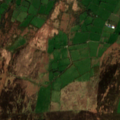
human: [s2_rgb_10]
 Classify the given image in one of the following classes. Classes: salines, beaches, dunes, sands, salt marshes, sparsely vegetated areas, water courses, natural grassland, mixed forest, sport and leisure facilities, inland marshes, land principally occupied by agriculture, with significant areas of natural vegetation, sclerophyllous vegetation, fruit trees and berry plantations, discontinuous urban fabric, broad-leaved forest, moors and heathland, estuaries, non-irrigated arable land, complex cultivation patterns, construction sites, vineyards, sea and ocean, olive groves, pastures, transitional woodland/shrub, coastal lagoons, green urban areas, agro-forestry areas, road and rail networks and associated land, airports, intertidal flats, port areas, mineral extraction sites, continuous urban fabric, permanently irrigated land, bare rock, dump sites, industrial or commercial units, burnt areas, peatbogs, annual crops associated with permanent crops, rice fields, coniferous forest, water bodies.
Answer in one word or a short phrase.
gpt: land principally occupied by agriculture, with significant areas of natural vegetation, moors and heathland